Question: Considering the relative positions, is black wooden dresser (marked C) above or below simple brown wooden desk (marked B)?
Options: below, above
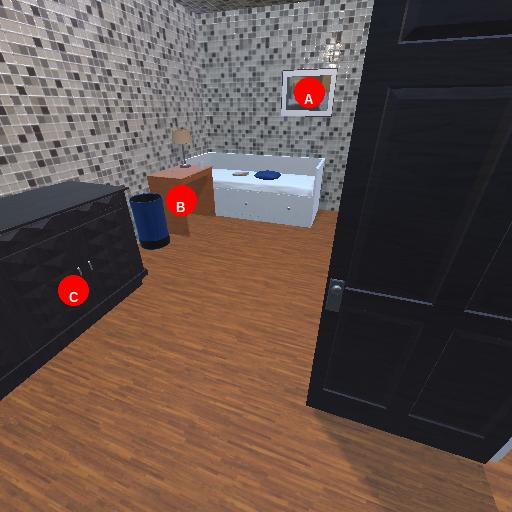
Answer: below